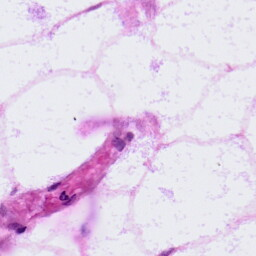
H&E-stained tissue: LymphNode